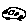
Label: car